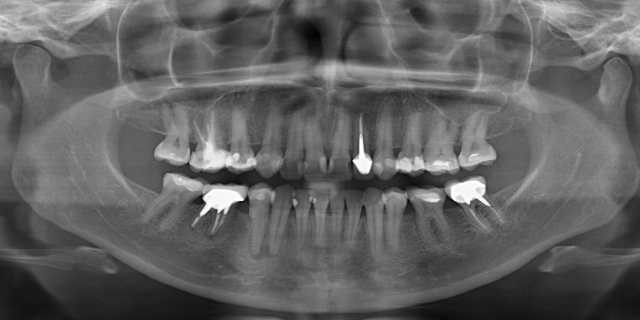
adult